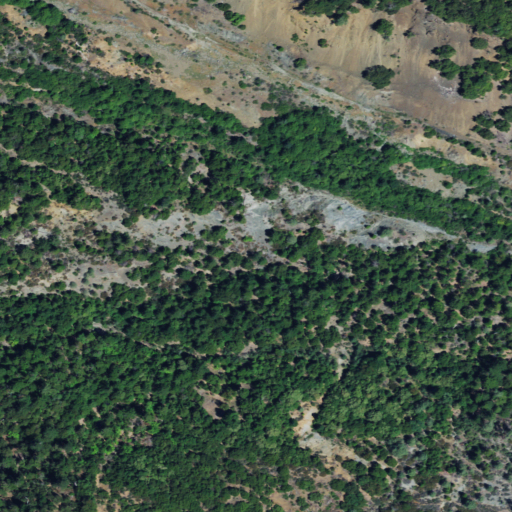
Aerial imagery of slope(s) in California named Big Slide containing shrub, evergreen forest, mixed forest, and deciduous forest